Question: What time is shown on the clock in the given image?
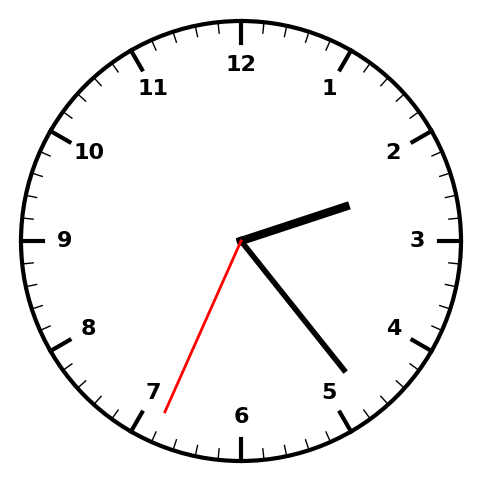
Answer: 02:23:34